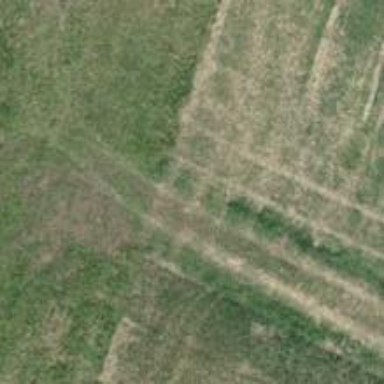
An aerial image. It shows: Track with ground surface of grade 4.